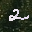
Label: 2